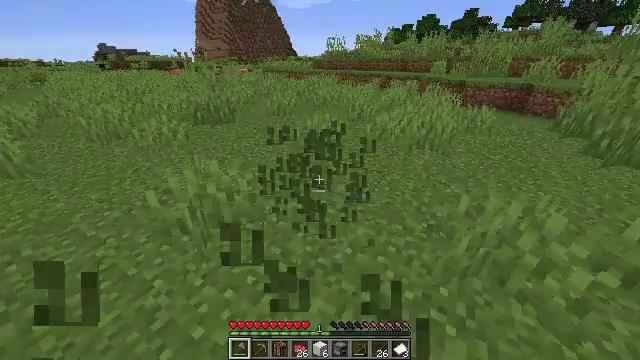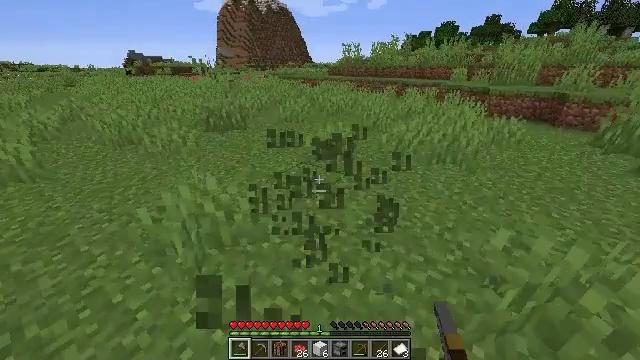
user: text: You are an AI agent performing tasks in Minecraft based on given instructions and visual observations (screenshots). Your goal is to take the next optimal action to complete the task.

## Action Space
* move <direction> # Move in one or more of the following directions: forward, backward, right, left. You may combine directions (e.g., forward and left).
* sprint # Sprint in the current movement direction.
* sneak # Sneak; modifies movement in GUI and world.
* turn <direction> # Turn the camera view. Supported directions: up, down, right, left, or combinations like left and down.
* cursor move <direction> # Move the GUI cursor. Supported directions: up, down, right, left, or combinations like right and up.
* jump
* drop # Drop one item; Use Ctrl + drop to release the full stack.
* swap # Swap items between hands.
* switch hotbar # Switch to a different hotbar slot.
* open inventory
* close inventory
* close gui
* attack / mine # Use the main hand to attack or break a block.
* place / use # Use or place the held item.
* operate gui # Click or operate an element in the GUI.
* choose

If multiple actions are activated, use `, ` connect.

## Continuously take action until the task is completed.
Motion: motion action
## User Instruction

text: Pick up the cornflower in the field.
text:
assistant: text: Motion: move forward, turn left and up
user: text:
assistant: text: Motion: no_op